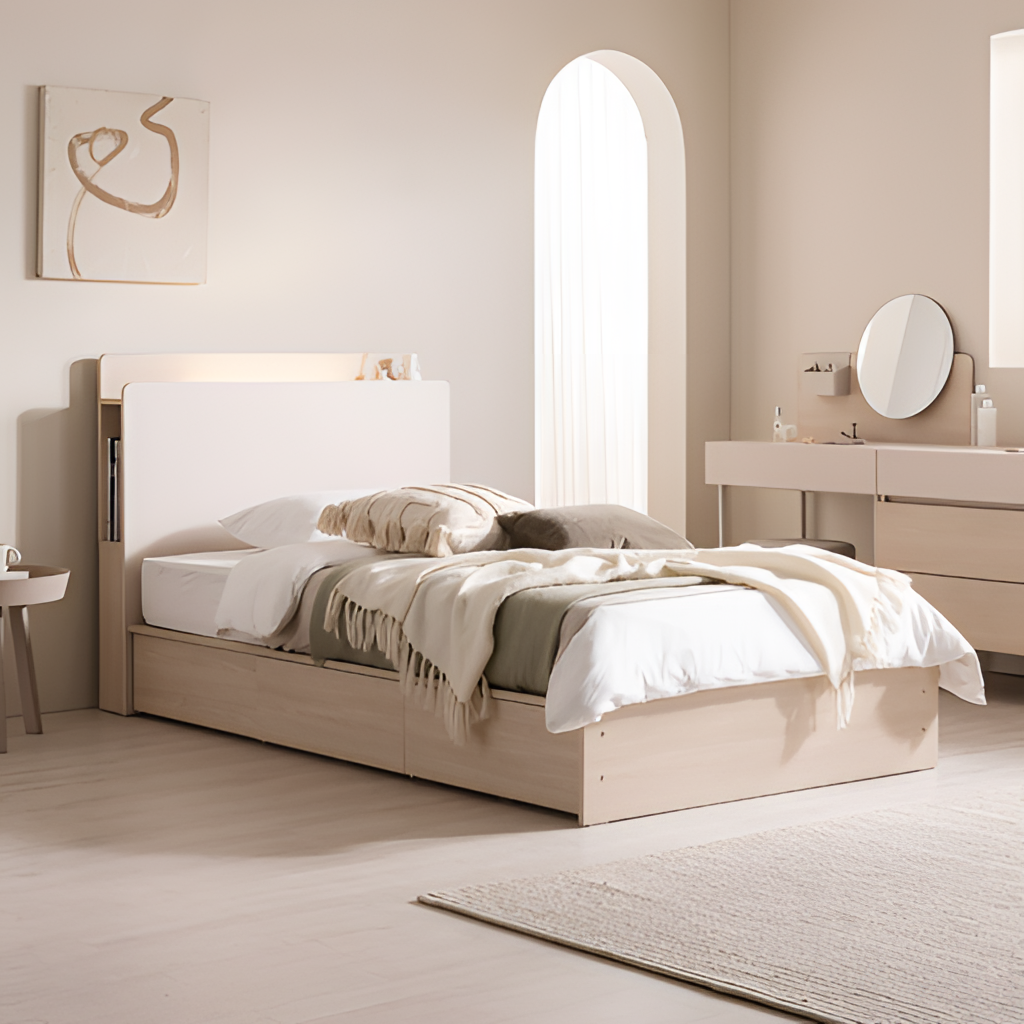
beige wood backlit headboard bed, bedroom, beige paint wallpaper, with solid pattern, contemporary, beige wood flooring, with plank pattern